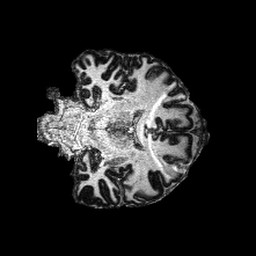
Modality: MP2RAGE
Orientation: coronal